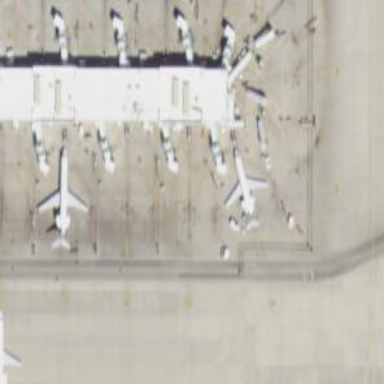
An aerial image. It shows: Airport gate.